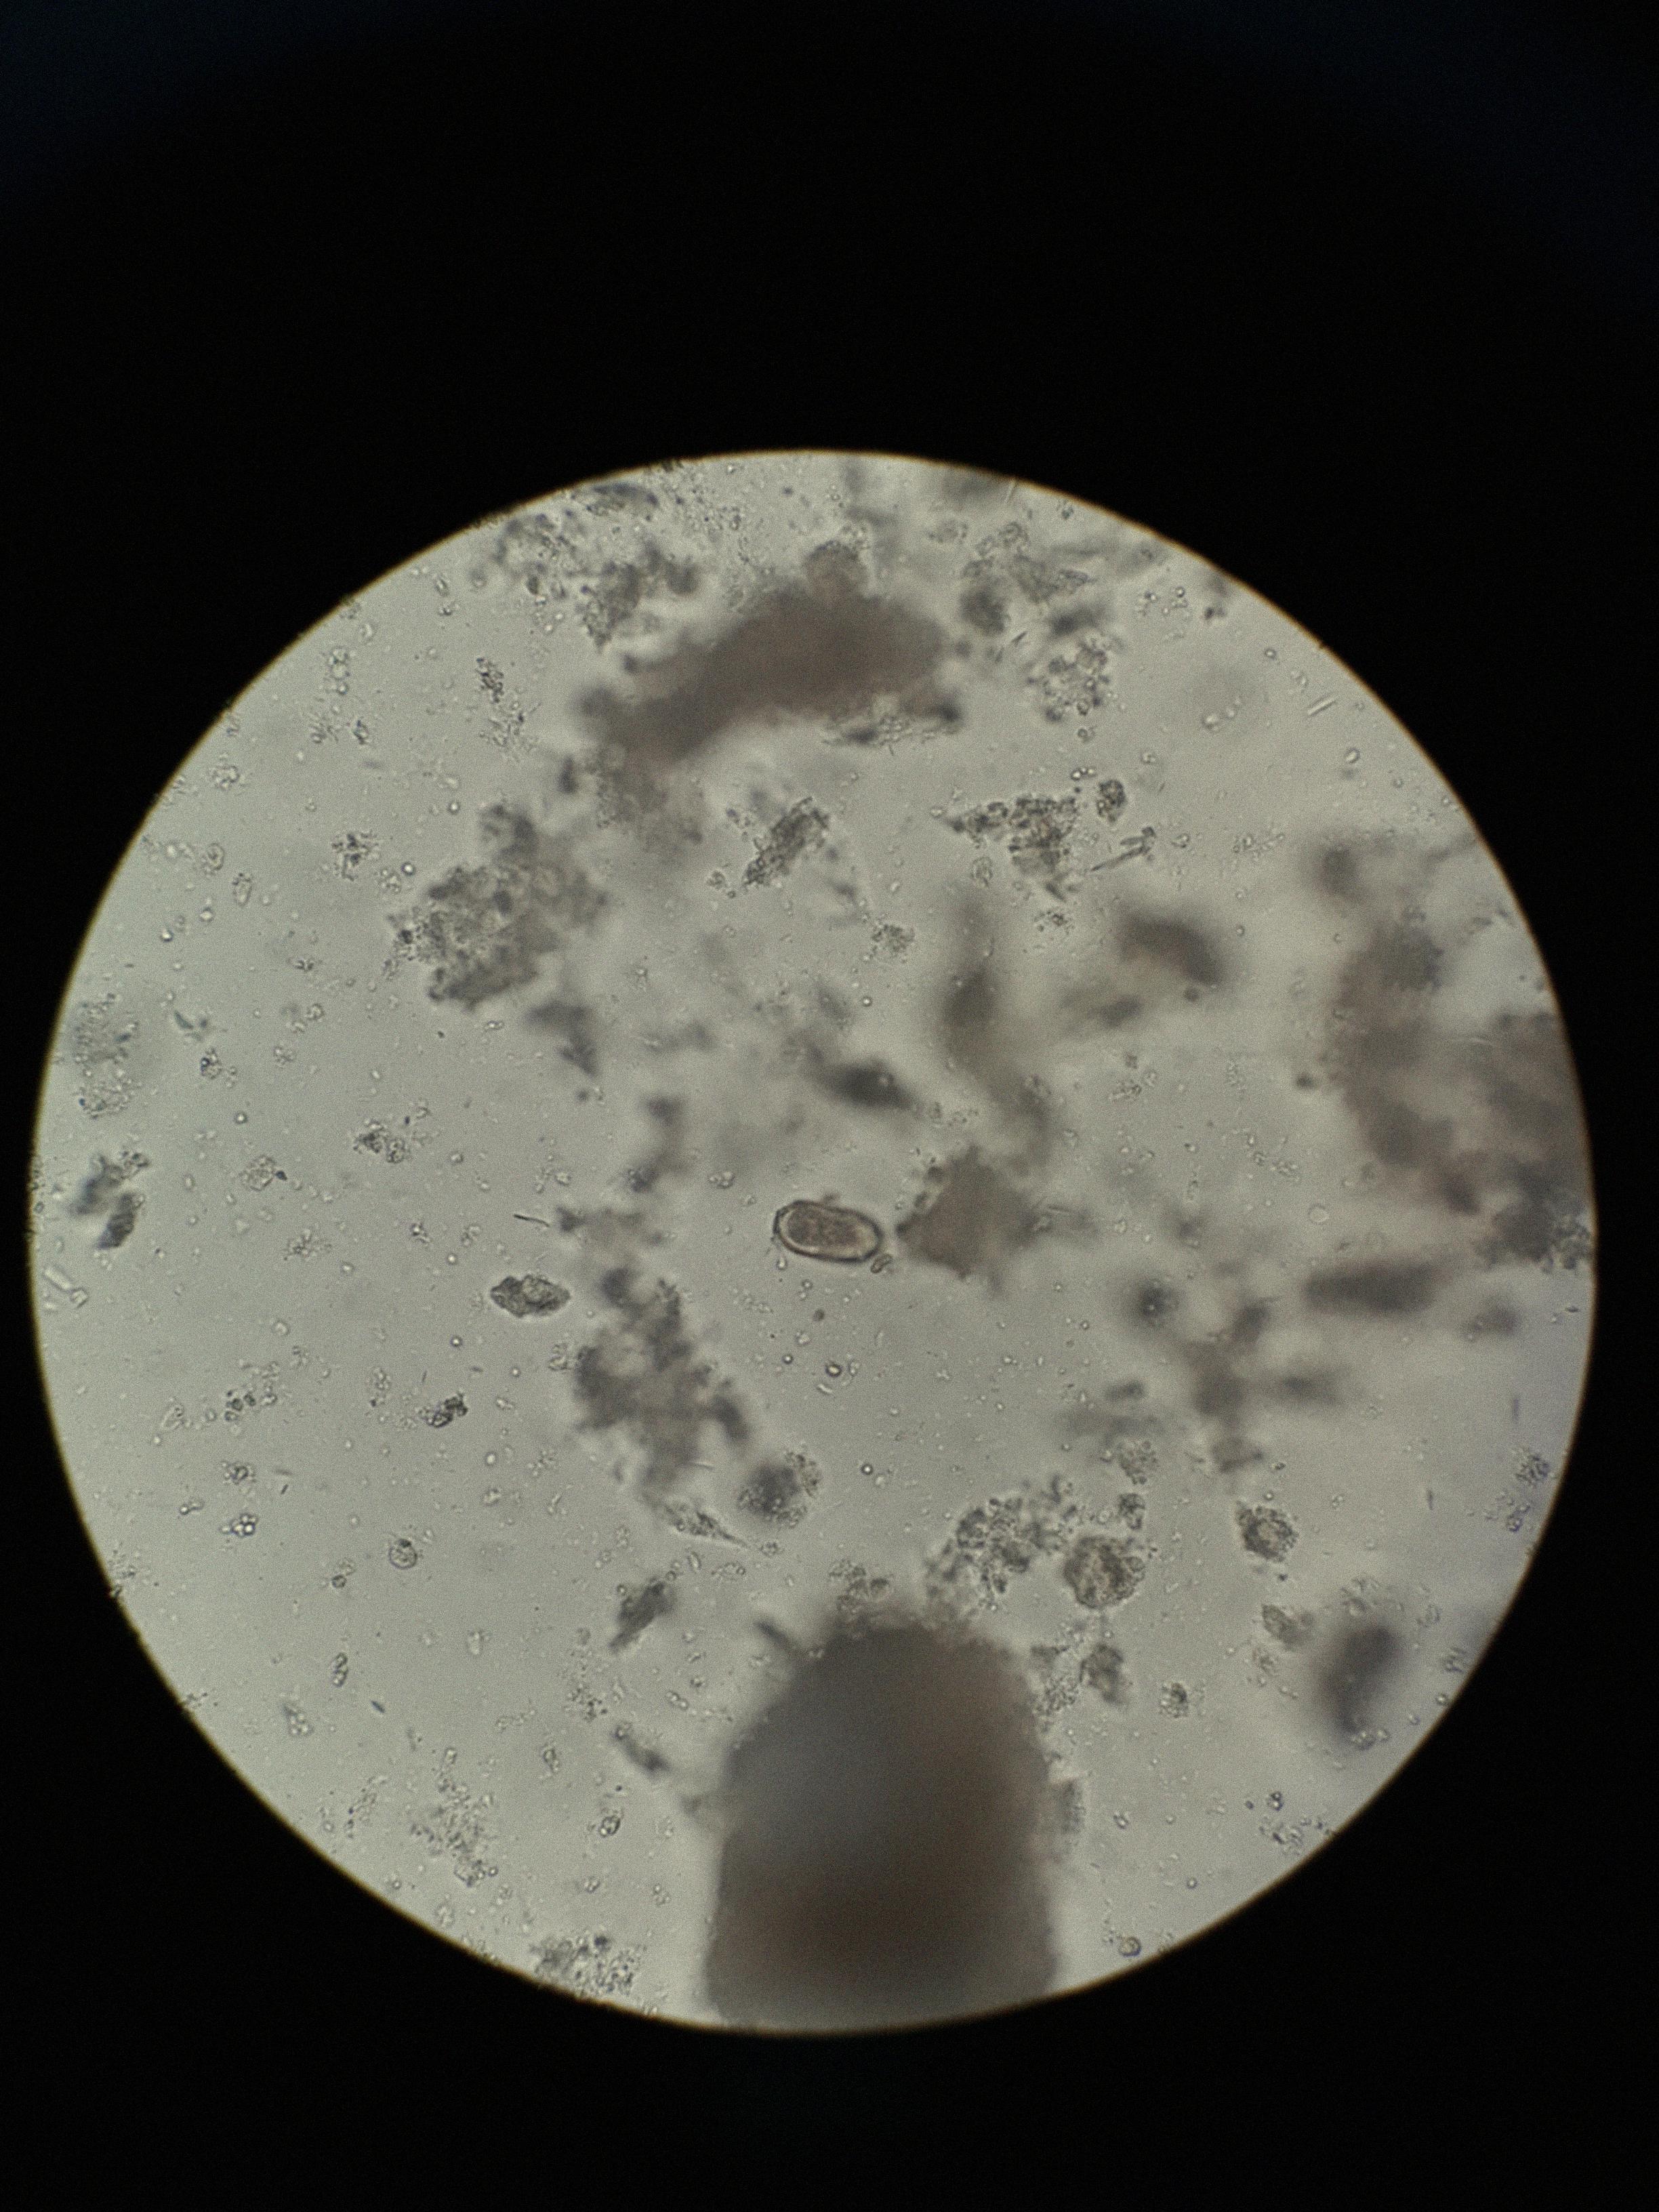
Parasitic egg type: Capillaria philippinensis